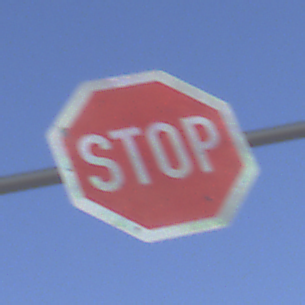
Verkehrszeichen: Stop
Umgebung: Outdoor, Nature
Tageszeit: SunriseSunset
Wetter: Clear
Licht: Natural
Jahreszeit: NotSpecified
Kontrast: HighContrast